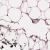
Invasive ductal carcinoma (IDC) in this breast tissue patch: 0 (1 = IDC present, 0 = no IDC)